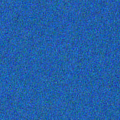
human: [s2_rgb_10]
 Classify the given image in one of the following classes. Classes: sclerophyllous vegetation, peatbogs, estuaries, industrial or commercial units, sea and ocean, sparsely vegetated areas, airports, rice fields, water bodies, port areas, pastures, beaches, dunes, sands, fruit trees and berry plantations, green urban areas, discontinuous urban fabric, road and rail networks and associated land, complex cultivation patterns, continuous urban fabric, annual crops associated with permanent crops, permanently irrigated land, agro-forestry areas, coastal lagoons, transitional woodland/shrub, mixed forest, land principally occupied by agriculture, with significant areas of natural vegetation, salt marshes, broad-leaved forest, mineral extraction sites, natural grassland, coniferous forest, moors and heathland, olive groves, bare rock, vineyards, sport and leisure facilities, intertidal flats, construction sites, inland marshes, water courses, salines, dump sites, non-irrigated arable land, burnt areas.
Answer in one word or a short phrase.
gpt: sea and ocean